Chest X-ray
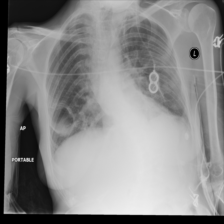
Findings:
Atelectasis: negative
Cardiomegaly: negative
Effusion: negative
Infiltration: negative
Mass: negative
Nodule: negative
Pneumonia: negative
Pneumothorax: negative
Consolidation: negative
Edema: negative
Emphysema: negative
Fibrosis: negative
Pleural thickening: negative
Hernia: negative